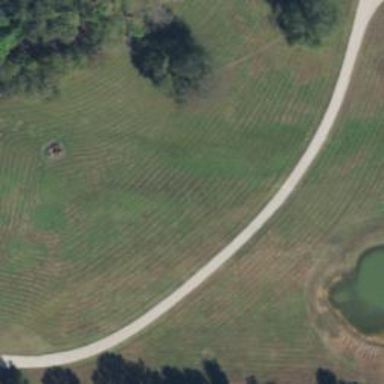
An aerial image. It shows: Driveway leading to service road.